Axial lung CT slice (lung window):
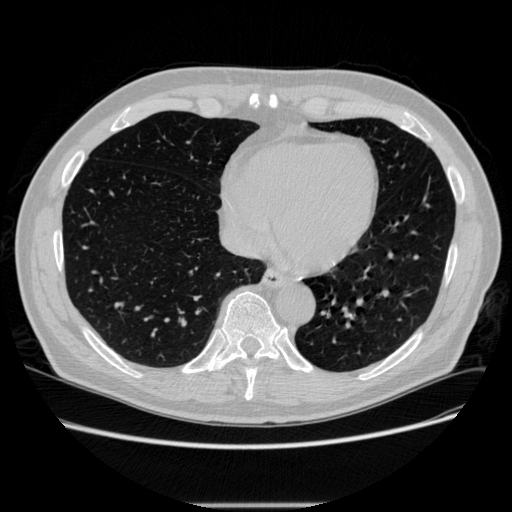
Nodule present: no